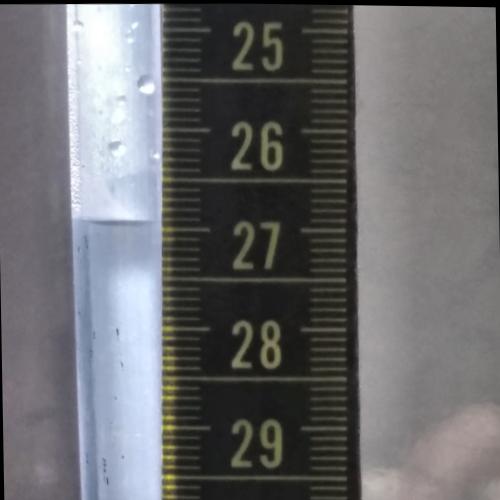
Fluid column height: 26.9 cm